Question:
I was wondering on how to get the y position of the input accessory view on the keyboard. Can anyone help?
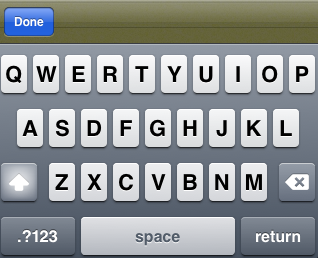
Answer: Setup a 'UITextViewDelegate' and implement the 'textViewDidBeginEditing:' delegate method. When it is called, access the 'inputAccessoryView' property of the text view. Then look at the view's 'frame' property.
The frame is likely to be in window coordinates. You may need to covert the frame from window coordinates to another view's coordinates depending on your needs. See the 'UIView convertRect:...' methods for details.